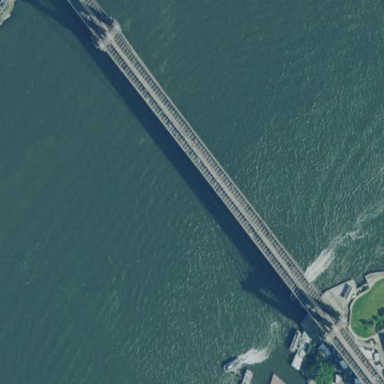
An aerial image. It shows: Bridge that is attraction for tourists.